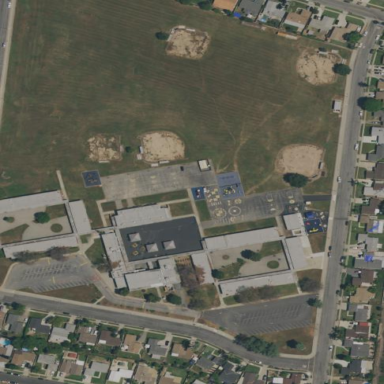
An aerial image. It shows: School.